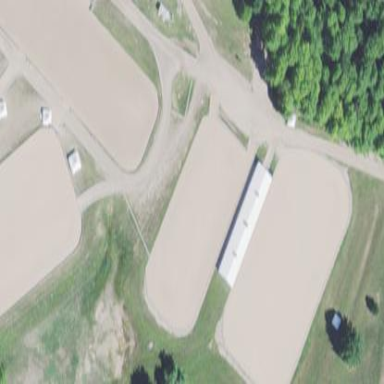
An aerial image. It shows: Equestrian pitch for leisure land use.